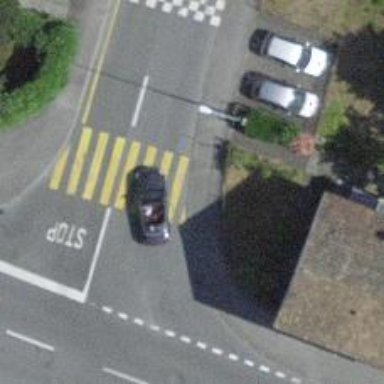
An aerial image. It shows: Kerb barrier.